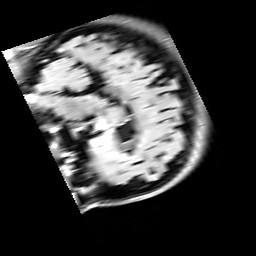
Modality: FLAIR
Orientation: sagittal
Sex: female
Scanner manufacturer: siemens
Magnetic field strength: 3 T
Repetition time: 10 s
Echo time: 0.09 s